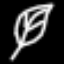
Label: leaf